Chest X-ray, PA view. Patient: 26 years old, sex M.
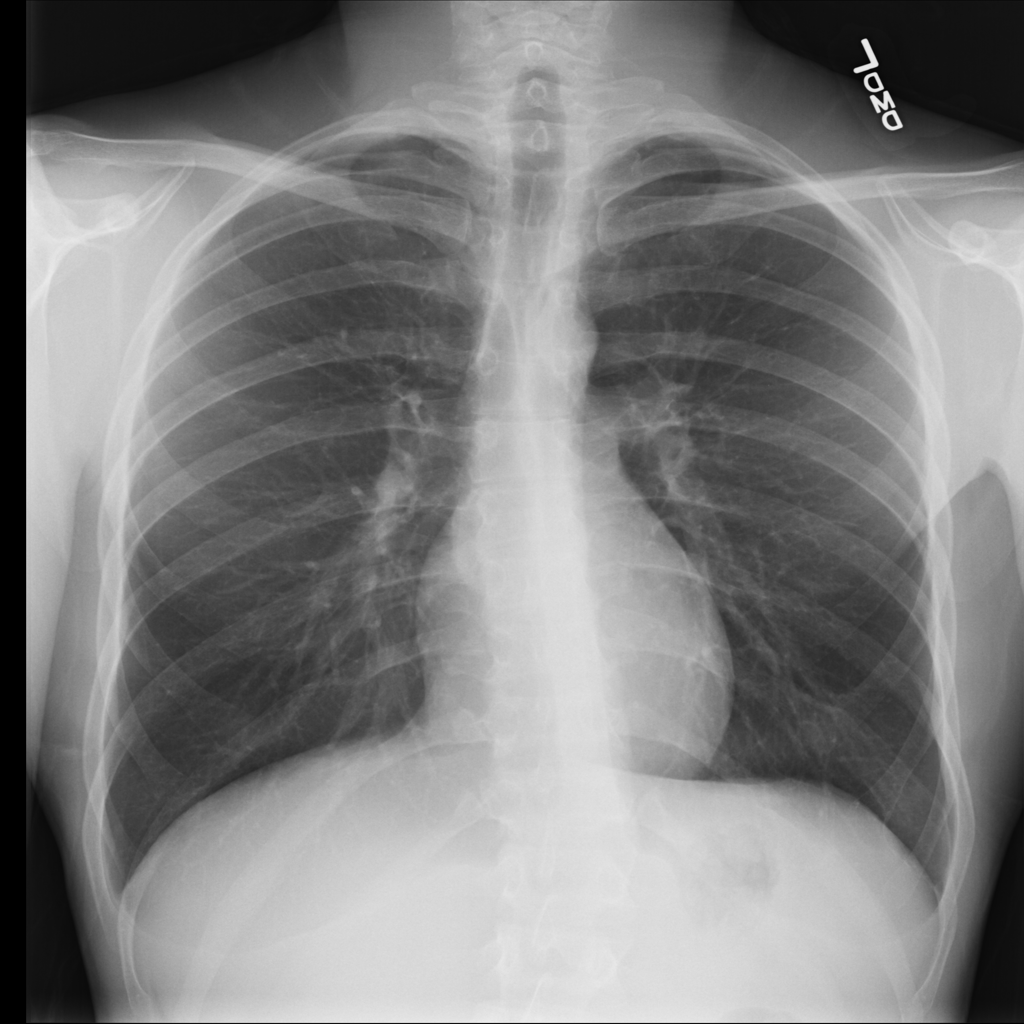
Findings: Infiltration